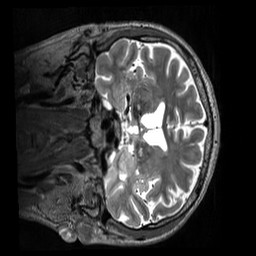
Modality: T2w
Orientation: coronal
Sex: male
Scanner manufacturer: siemens
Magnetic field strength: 3 T
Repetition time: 3.2 s
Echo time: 0.409 s